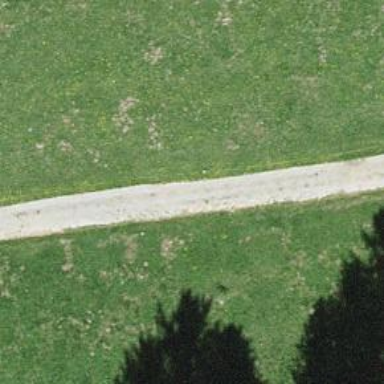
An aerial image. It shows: Track with grade 3 surface.